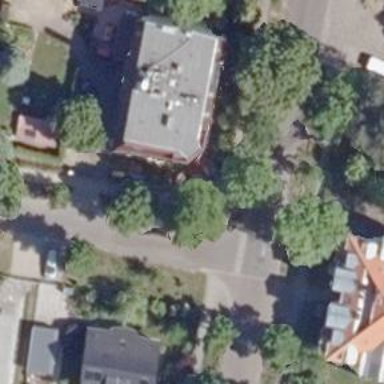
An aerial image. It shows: Apartments building with gambrel-shaped roof.